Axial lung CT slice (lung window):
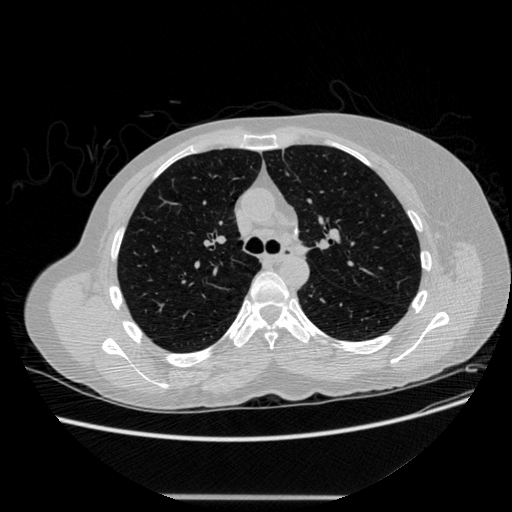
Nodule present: no